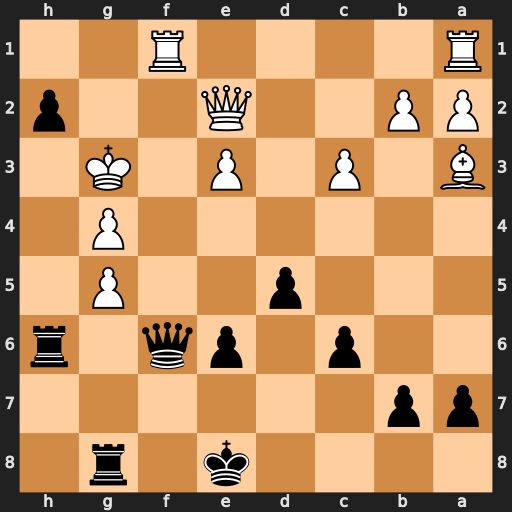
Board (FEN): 4k1r1/pp6/2p1pq1r/3p2P1/6P1/B1P1P1K1/PP2Q2p/R4R2
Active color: b
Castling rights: -
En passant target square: -
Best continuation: Qxg5 Kg2 Qh4 Kh1 Rxg4